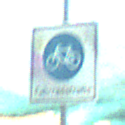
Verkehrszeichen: BeginnFahrradstrasse
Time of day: MorningAfternoon
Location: Roofed (Special)
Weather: PartlyCloudy
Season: NotSpecified
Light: Natural